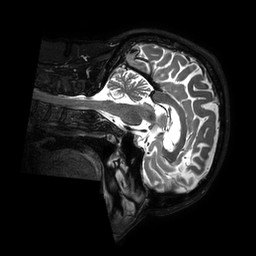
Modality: T2w
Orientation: sagittal
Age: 67
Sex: female
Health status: ill
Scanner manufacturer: philips
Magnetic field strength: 3 T
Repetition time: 3.5 s
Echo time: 0.3 s